Question: For normal file path, I can use stat and get size of it. When the path contains non-ascii names like C: emp\smaankepp.log, it does not work.
'''
int main(int argc, char * argv[])
{
struct stat FileAttrib;
if (stat(argv[1], &FileAttrib) < 0) {
printf("File Error Message = %s
", strerror(errno));
}
else
{
printf("File size %d
", FileAttrib.st_size);
}
return 0;
}
'''
stat takes only char *. The path received from command prompt is not really coming a valid file.

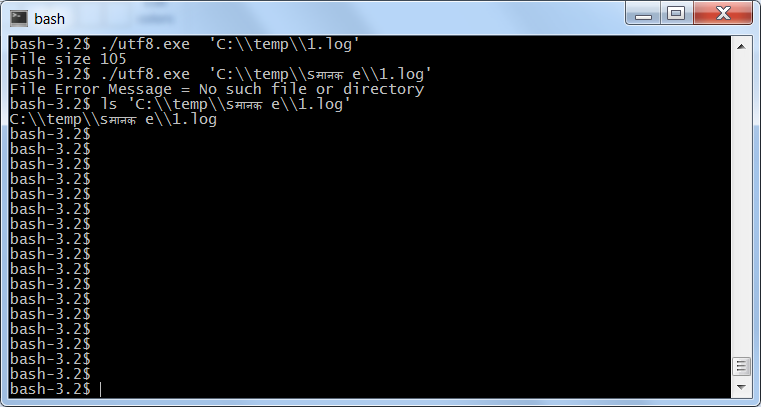
Answer: Assuming you are using Windows, try using <URL>'.